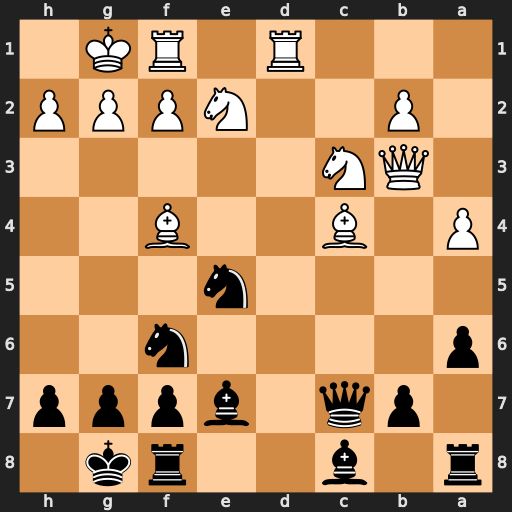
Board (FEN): r1b2rk1/1pq1bppp/p4n2/4n3/P1B2B2/1QN5/1P2NPPP/3R1RK1
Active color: b
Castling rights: -
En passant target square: -
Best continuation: Qxc4 Qxc4 Nxc4